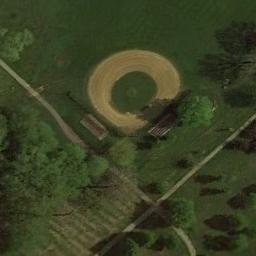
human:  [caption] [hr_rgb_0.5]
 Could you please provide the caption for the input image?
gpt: A baseball diamond is in the middle of grass next to some trees .

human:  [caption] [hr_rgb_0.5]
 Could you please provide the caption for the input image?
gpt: There is a baseball diamond in the grass surrounded by the trees .

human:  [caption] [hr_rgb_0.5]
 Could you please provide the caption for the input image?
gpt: A baseball diamond surrounded by some trees and some roads beside .

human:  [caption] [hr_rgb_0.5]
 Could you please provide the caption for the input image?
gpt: Many trees are beside the  baseball diamond .

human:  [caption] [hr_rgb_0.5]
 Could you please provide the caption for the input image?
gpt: There are neat rows of houses near the baseball field .